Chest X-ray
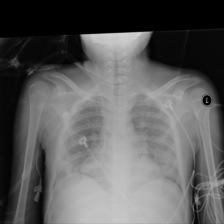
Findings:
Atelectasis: negative
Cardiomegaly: negative
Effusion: negative
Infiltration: negative
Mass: negative
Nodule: negative
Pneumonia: negative
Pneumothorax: negative
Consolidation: negative
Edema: negative
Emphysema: negative
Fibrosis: negative
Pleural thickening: negative
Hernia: negative